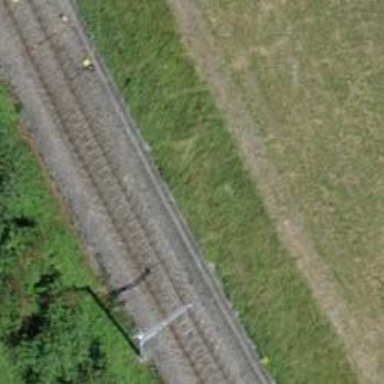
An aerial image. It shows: Single-track railway with electrified contact lines.